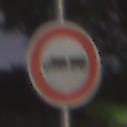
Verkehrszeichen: VerbotLastkraftwagenMitAnhaenger
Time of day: Night
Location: Outdoor (Suburban)
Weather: PartlyCloudy
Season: NotSpecified
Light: Artificial